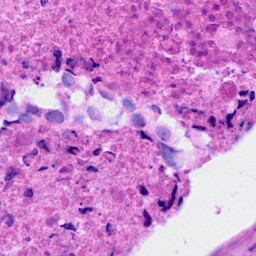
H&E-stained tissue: Breast